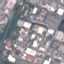
Land use / land cover: Industrial